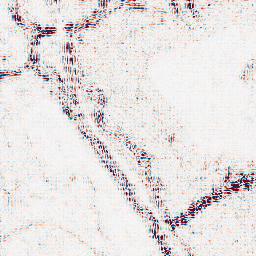
Category: wavelet
Decomposition family: wavelet_reverse_biorthogonal
Decomposition parameters: wavelet: rbio4.4
level: 2
Upsampling method: sinc_hamming
Upsampling parameters: scale: 4
kernel_size: 4
Upsampling scale: 4